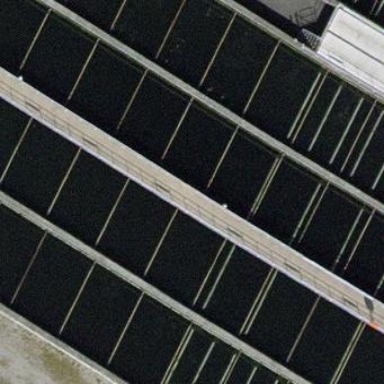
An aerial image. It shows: Body of wastewater.